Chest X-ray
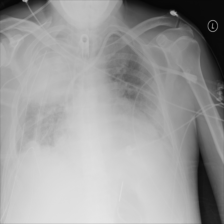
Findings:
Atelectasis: negative
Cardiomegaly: positive
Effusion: positive
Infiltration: negative
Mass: negative
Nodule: negative
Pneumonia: negative
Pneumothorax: negative
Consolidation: negative
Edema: negative
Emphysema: negative
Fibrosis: negative
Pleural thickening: negative
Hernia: negative